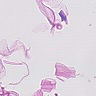
Metastatic tissue present: no